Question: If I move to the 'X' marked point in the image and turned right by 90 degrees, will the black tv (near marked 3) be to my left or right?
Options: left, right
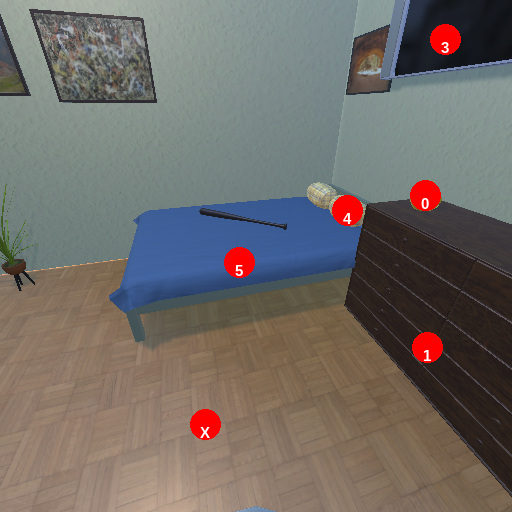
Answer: left